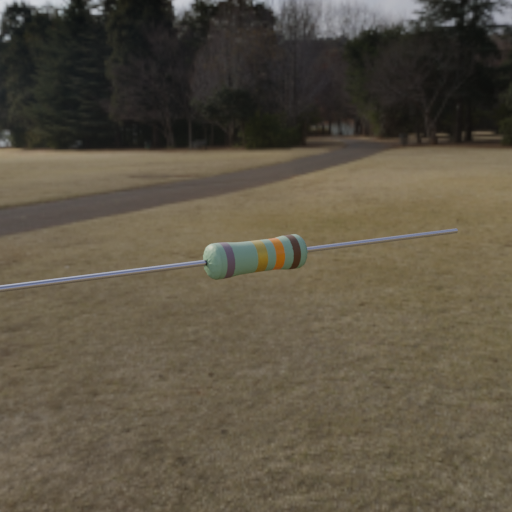
Resistor colour bands (in order): gray, gold, orange, brown